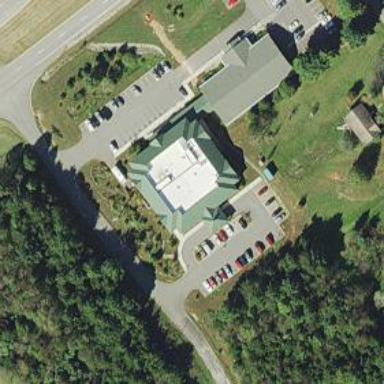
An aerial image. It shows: Healthcare center housed in building.